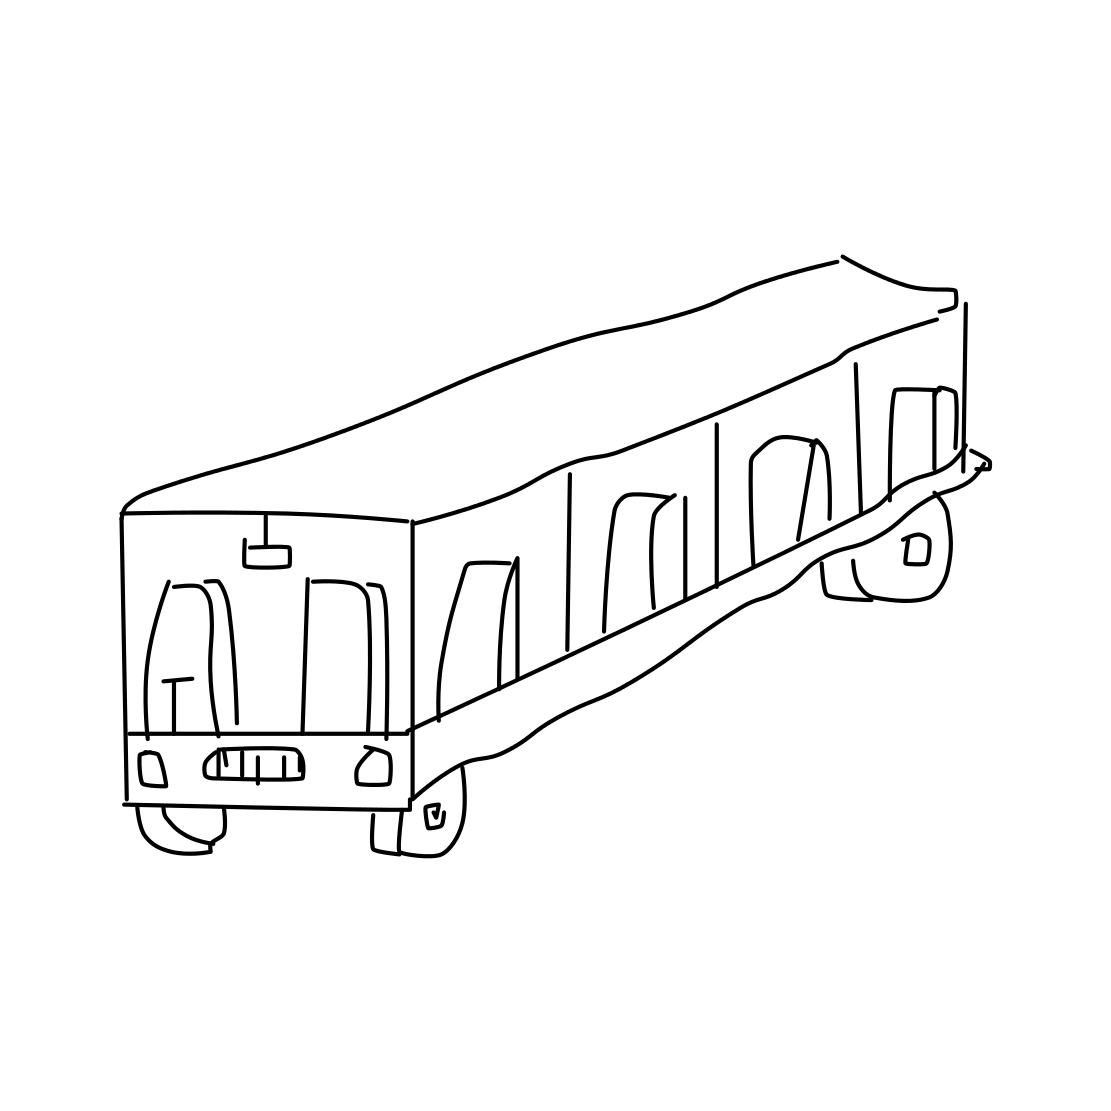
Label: bus